CT reconstruction: vmi40
Segmentation target: lesions
Patient: F, age 74
ISS stage: Stage 2
Metal implant: no
Axial slice:
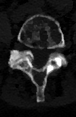
Sagittal slice:
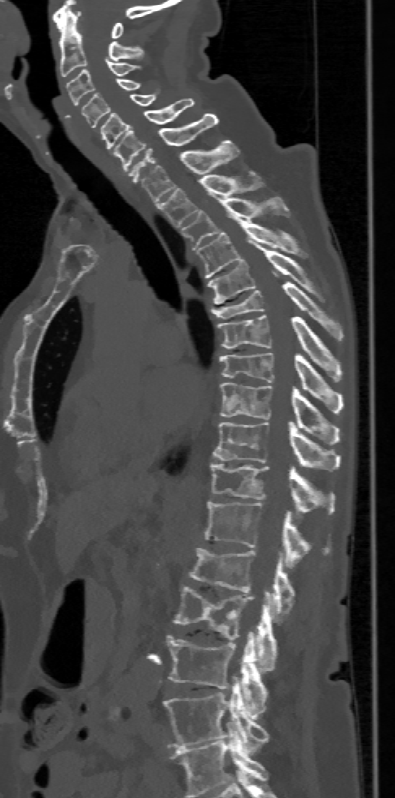